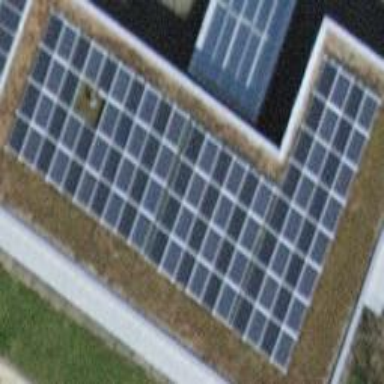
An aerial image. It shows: Solar photovoltaic panel generator.